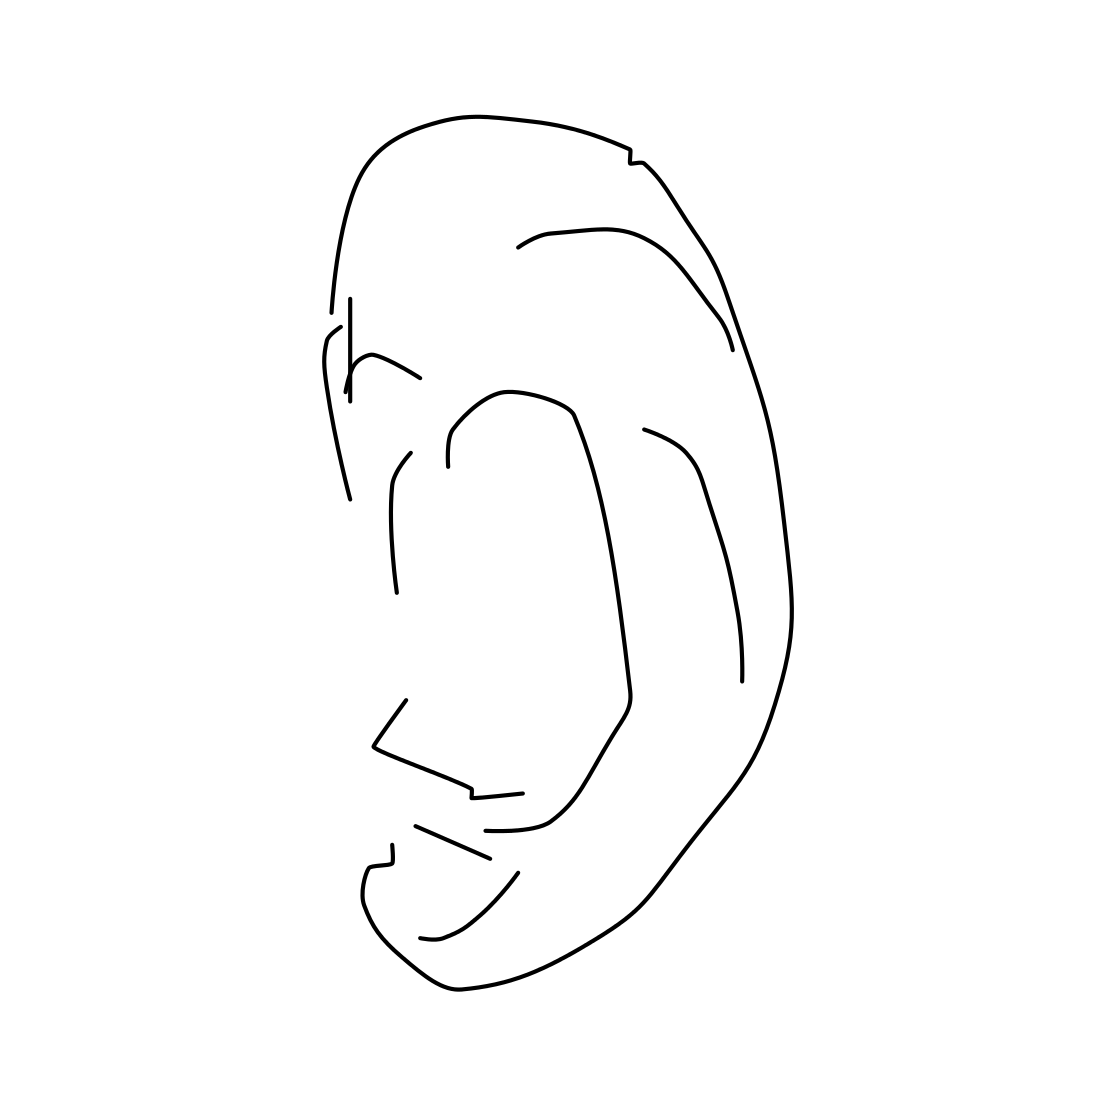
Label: ear